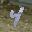
Label: 4